Question: I'm following the <URL> tutorial from IBM MobileFirst Platform.
The RSSAdapter is deployed successfully, but the UserAdapter deployment fails.
The errors:
> [ERROR ] Preparation to deploy adapter 'UserAdapter' failed.
java.lang.reflect.InvocationTargetException
And
> Adapter deployment failed: null
<URL>

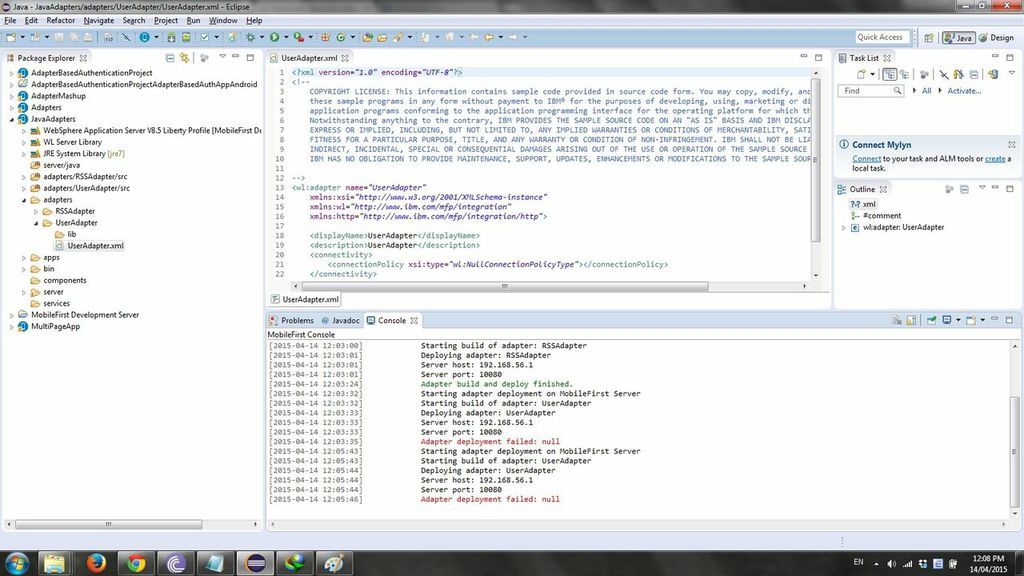
Answer: My fail is not setting up the data source.
After configuring server.xml file, the adapter deployed succesful